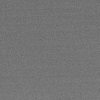
Atmospheric dust classification: dusty